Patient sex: M
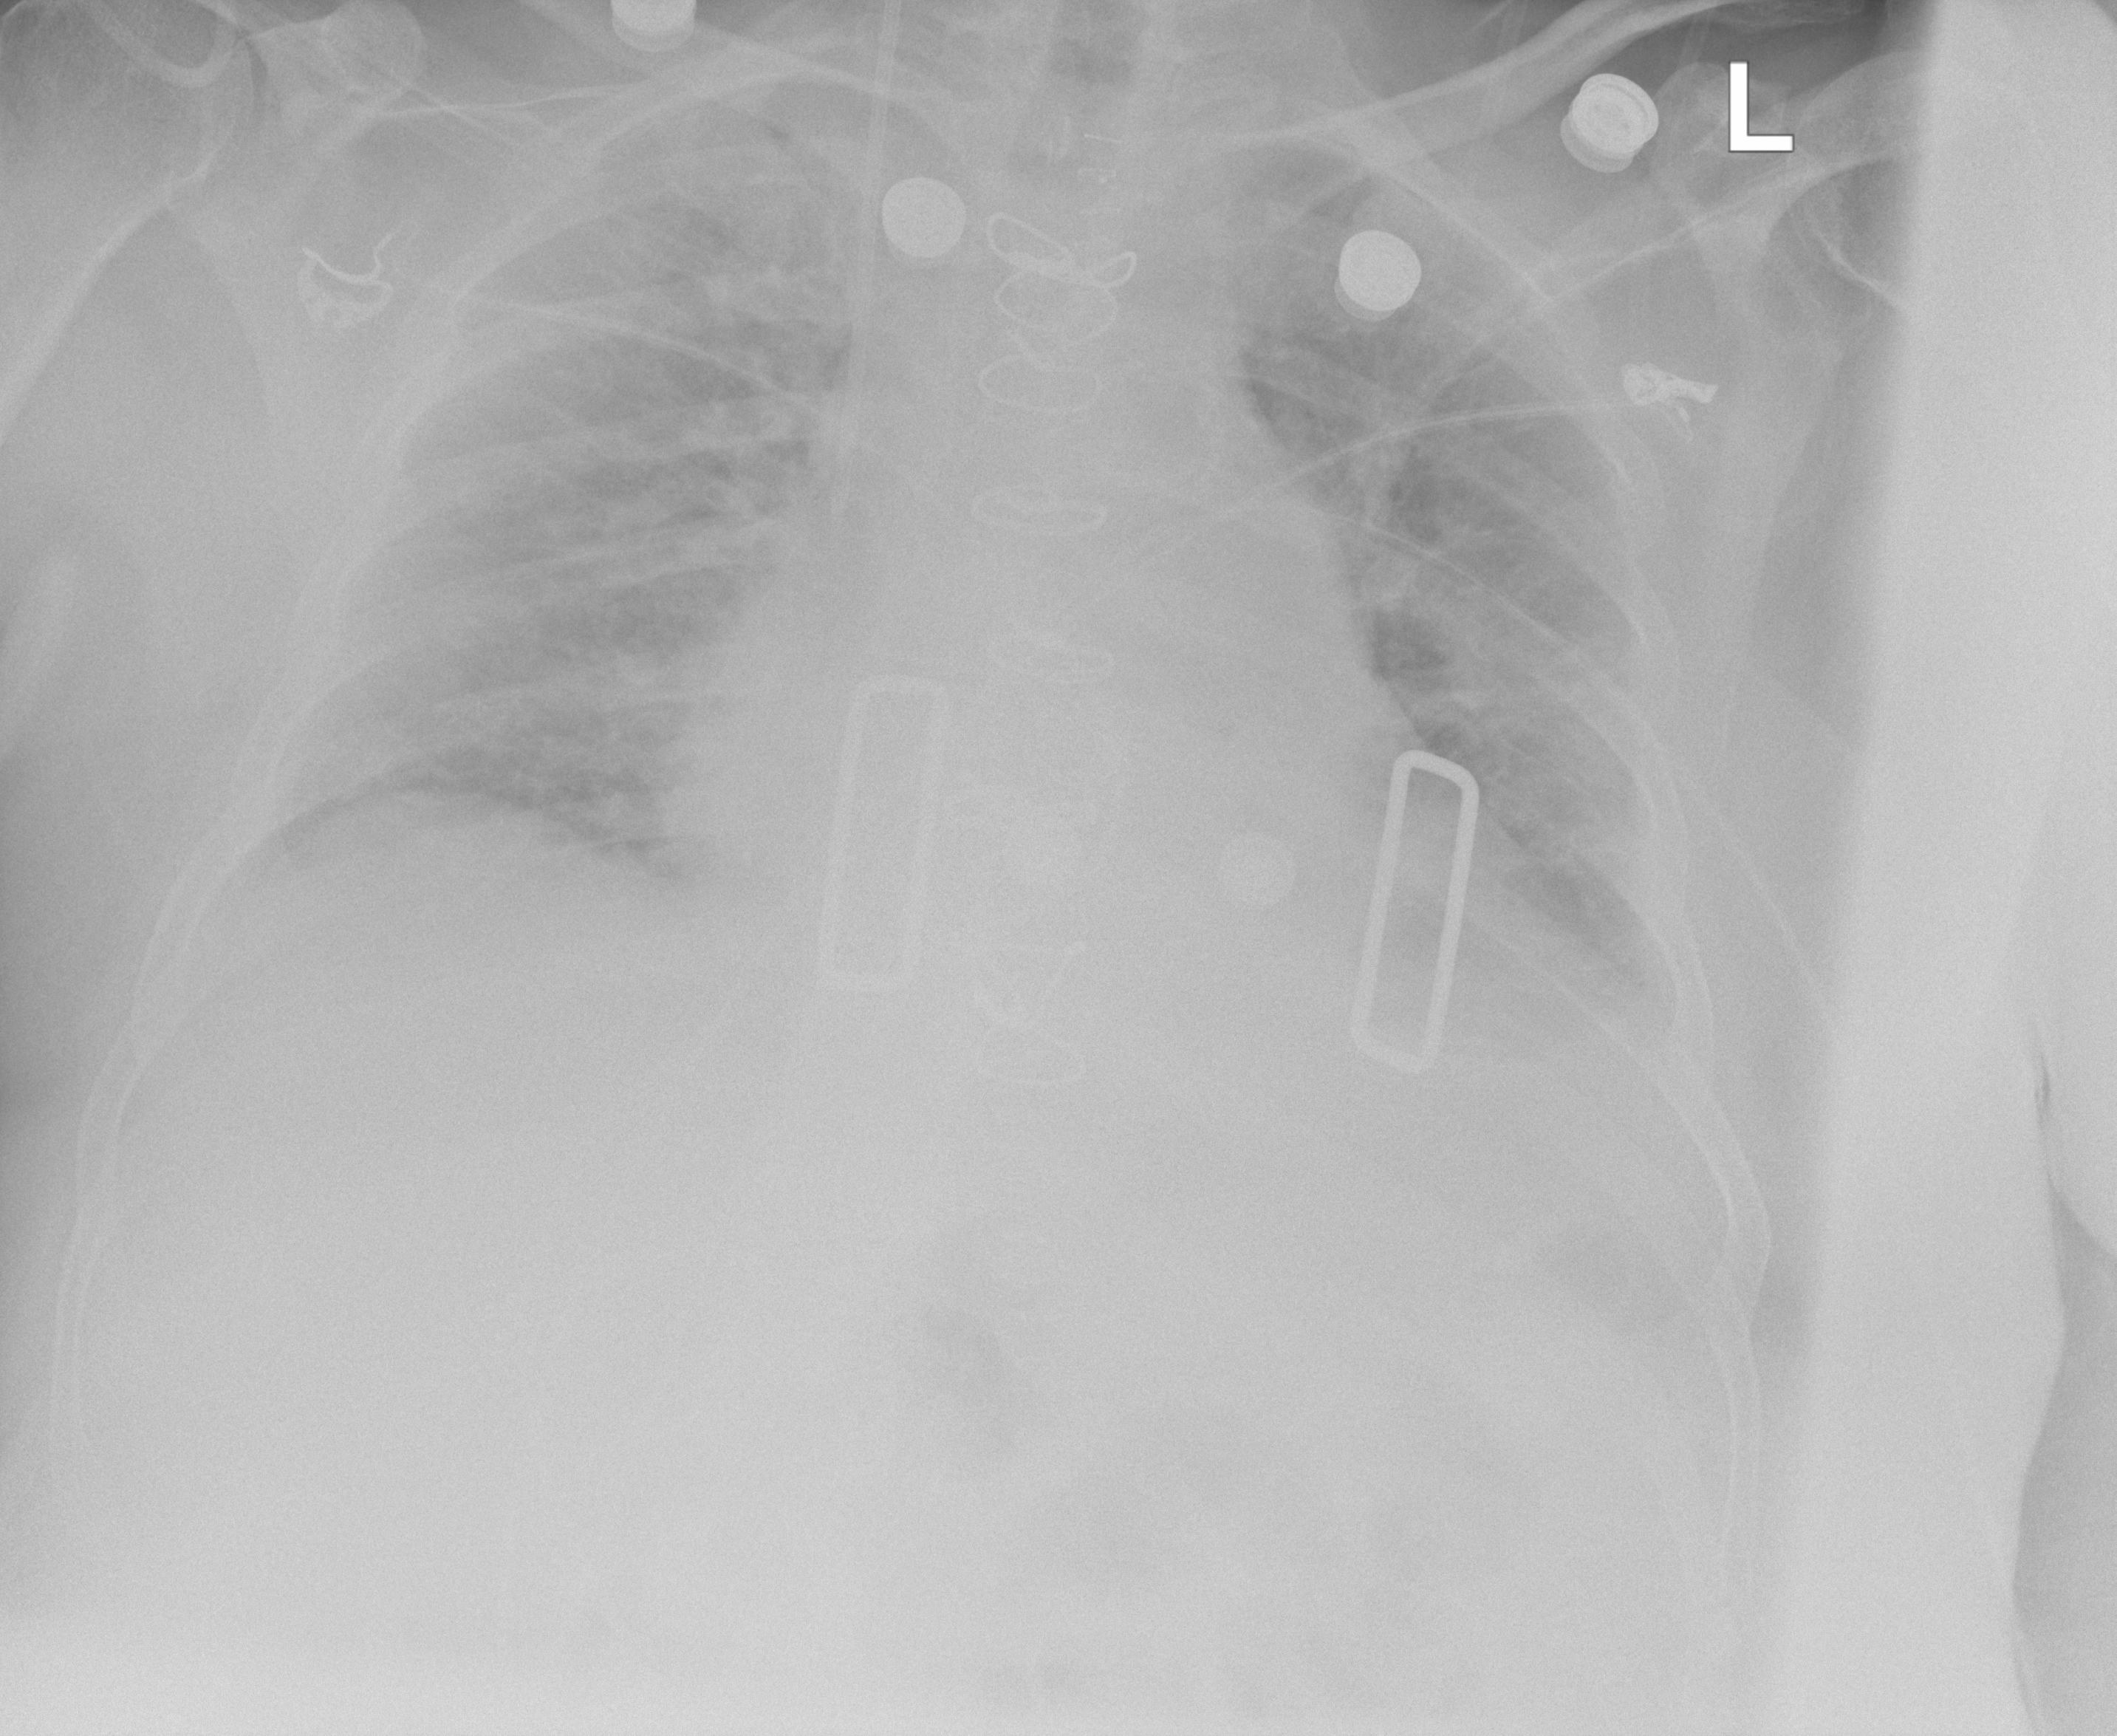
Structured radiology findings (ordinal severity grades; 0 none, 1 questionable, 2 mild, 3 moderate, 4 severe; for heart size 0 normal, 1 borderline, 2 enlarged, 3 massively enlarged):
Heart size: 2
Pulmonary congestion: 3
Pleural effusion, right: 2
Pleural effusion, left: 2
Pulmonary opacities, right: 2
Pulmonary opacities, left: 2
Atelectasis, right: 0
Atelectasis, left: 2